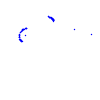
Particle: kaon